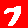
Digit: 7